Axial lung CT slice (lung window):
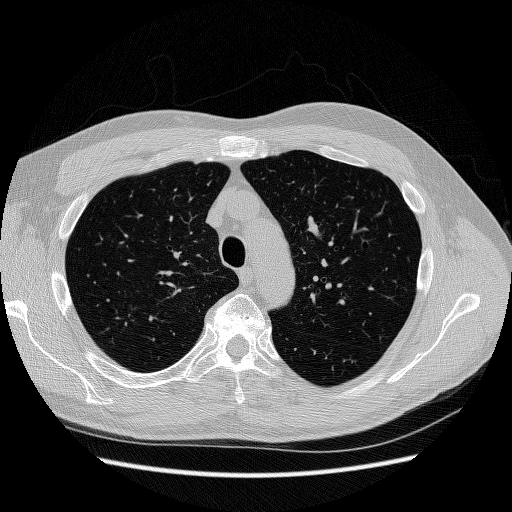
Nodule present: no